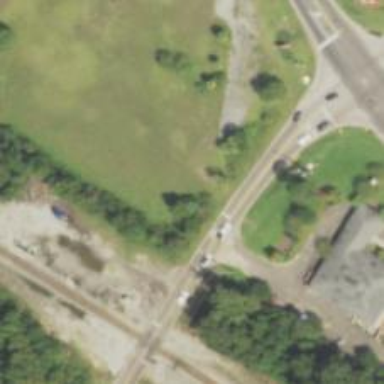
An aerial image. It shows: Asphalt road designated for service vehicles.